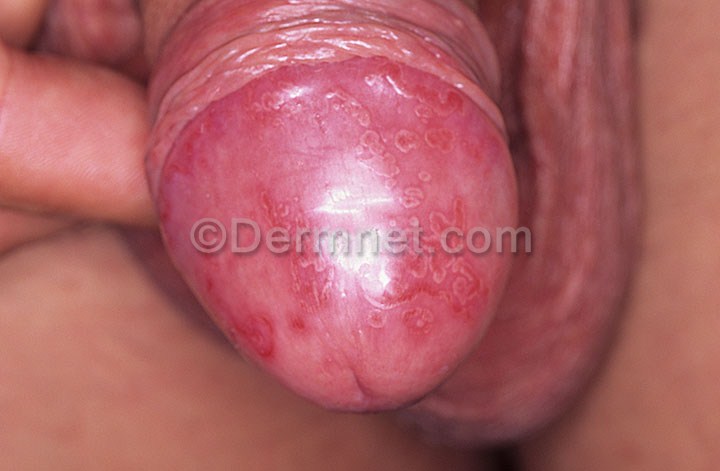
Disease: Tinea Ringworm Candidiasis and other Fungal Infections